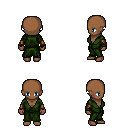
a pixel art fantasy rpg character, female body template, human, dark skin, green robe, gold greaves, twin-tailed hairstyle, leather bracers, four views (front, back, left, right), 2x2 character sprite sheet, small pixel art, hard edges, no anti-aliasing